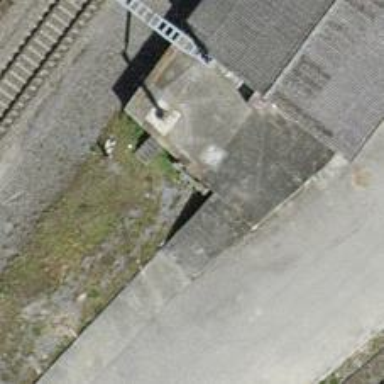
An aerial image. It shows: Abandoned railway yard.